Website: lowes
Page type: receipt
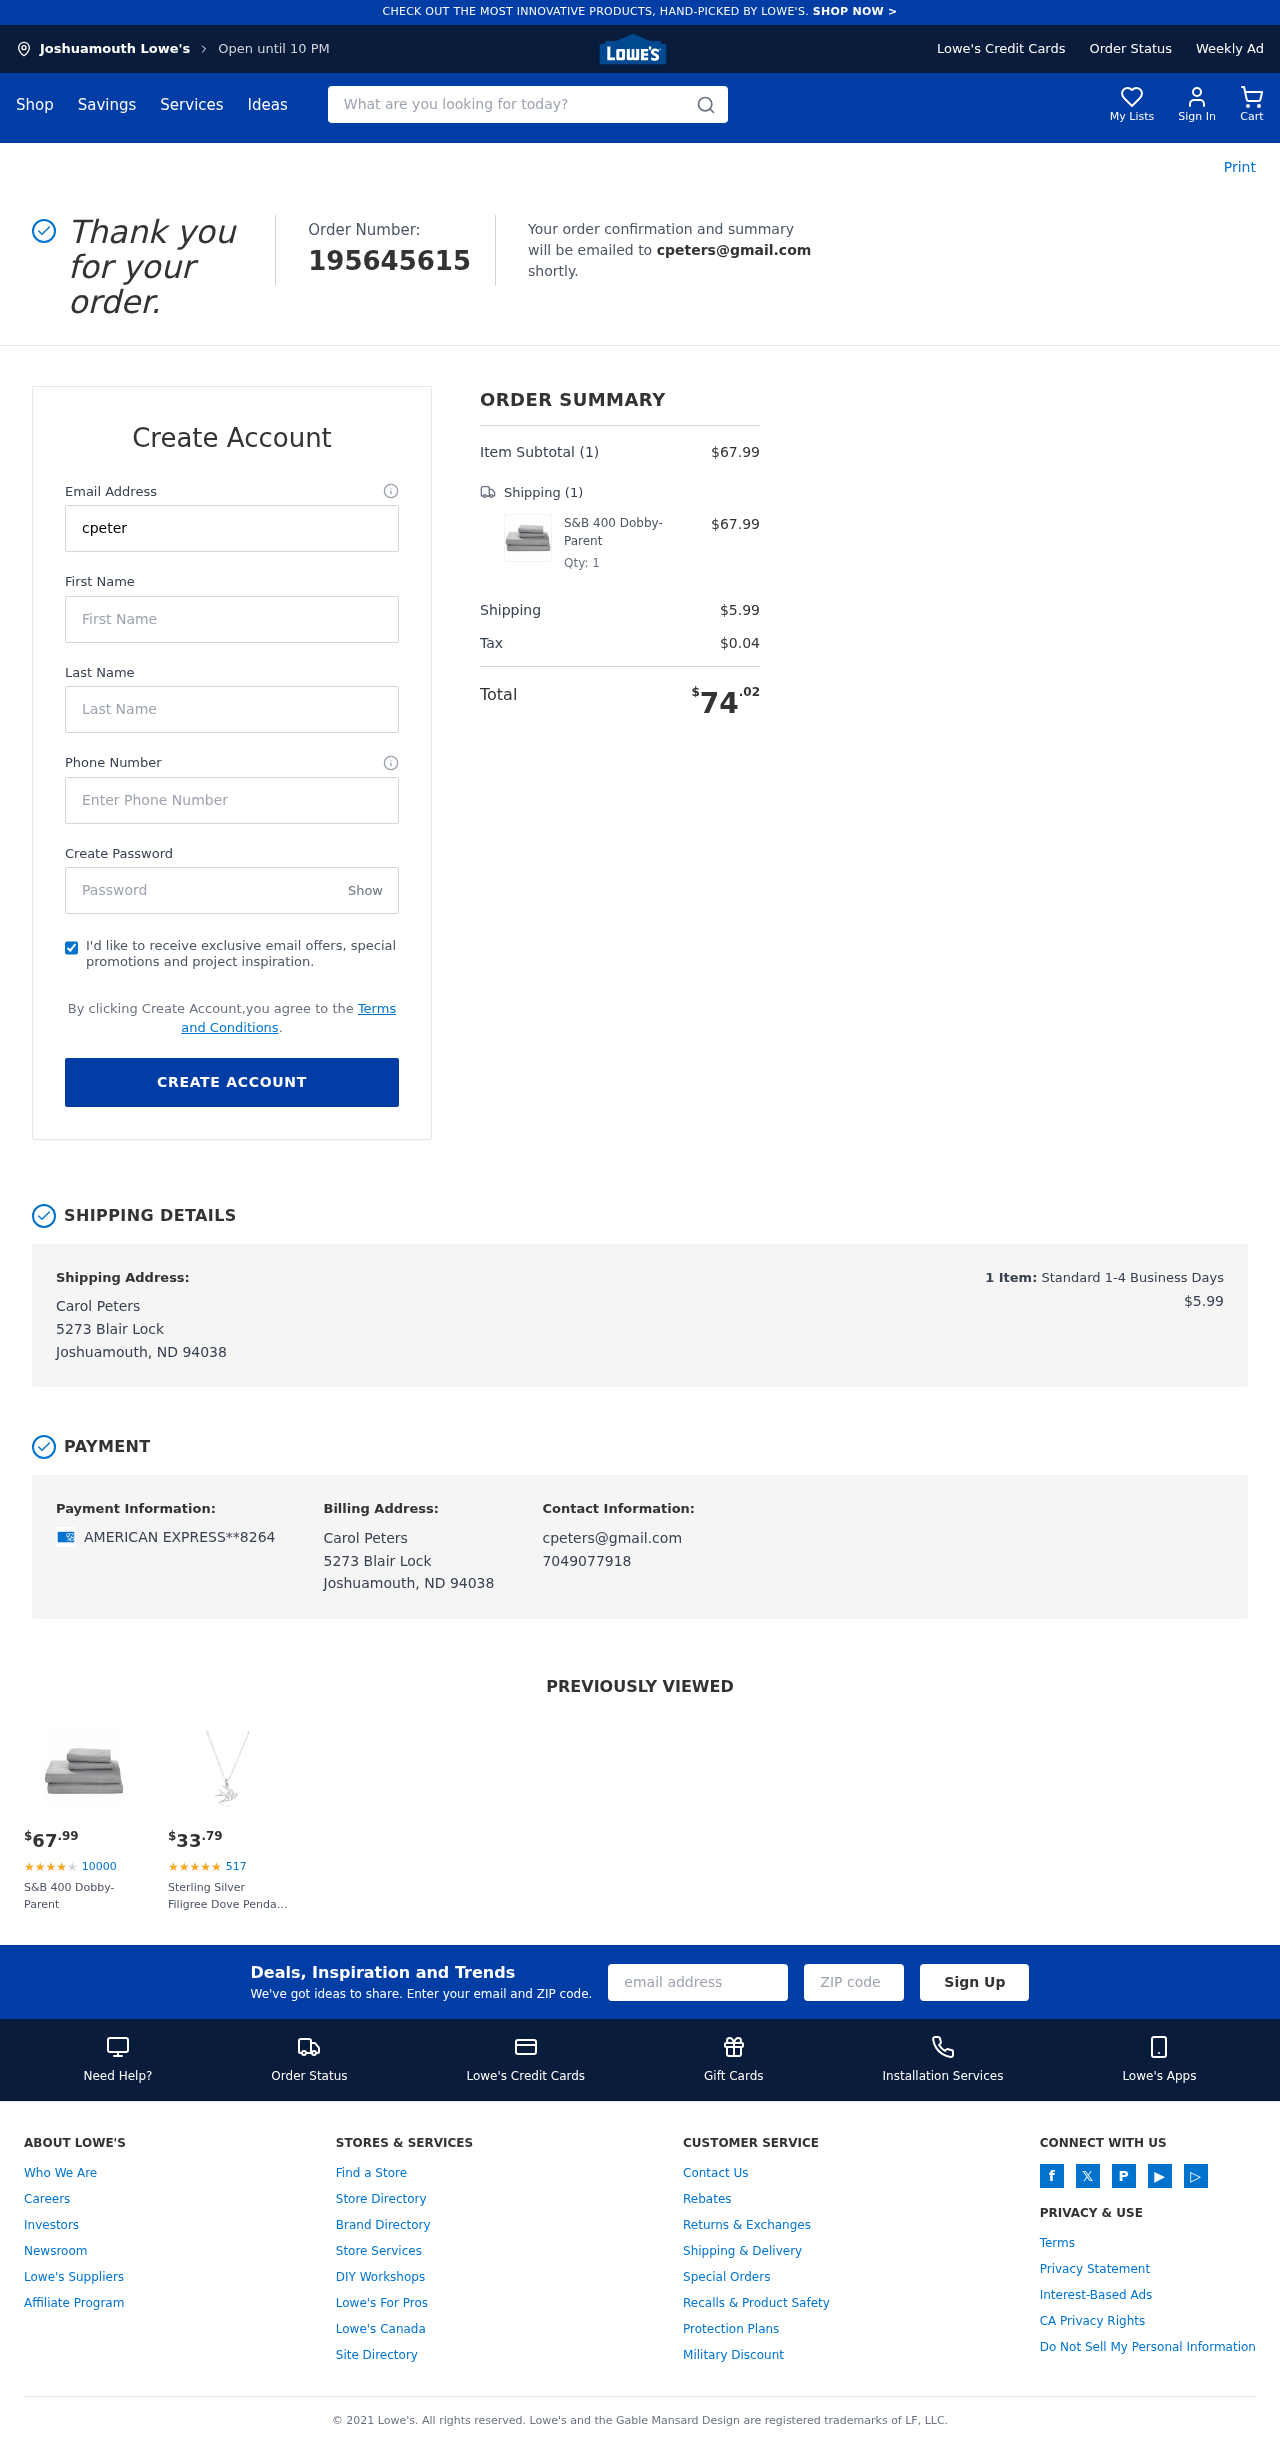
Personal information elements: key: PII_CARD_LAST4
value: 8264
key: PII_CARD_TYPE
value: AMERICAN EXPRESS
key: PII_CITY
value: Joshuamouth
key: PII_EMAIL
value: cpeters@gmail.com
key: PII_FULLNAME
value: Carol Peters
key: PII_PHONE
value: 7049077918
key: PII_STREET
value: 5273 Blair Lock
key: PII_FIRSTNAME
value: Carol
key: PII_LASTNAME
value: Peters
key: PII_CITY_STATE_ZIP
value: Joshuamouth, ND 94038
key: PII_FULLNAME2
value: Carol Peters
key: PII_FULLNAME3
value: Carol Peters
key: PII_FIRSTNAME2
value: Carol
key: PII_FIRSTNAME3
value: Carol
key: PII_LASTNAME2
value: Peters
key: PII_LASTNAME3
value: Peters
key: PII_FIRSTNAME_DERIVED
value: Carol
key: PII_LASTNAME_DERIVED
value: Peters
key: PII_FULLNAME_DERIVED
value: Carol Peters
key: PII_NAME_FULL_DERIVED
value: Carol Peters
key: PII_POSTCODE
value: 94038
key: PII_STATE_ABBR
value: ND
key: PII_POSTCODE_FULL
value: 94038
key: PII_CITY_STATE
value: Joshuamouth, ND
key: PII_POSTCODE_NUMERIC
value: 94038
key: PII_EMAIL2
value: cpeters@gmail.com
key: PII_EMAIL3
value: cpeters@gmail.com
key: PII_PHONE_LINE
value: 7918
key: PII_PHONE_SUFFIX
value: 7918
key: PII_PHONE2
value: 7049077918
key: PII_PHONE3
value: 7049077918
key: PII_PHONE_NUMERIC
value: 7049077918
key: PII_PHONE_LINE_NUMERIC
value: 7918
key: PII_PHONE_SUFFIX_NUMERIC
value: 7918
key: PII_PHONE2_NUMERIC
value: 7049077918
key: PII_PHONE3_NUMERIC
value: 7049077918
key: PII_PHONE_DIGITS
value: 7049077918
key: PII_PHONE_LAST4
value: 7918
Product elements: key: PRODUCT1_NAME
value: S&B 400 Dobby-Parent
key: PRODUCT1_PRICE
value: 67.99
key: PRODUCT1_QUANTITY
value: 1
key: PRODUCT2_NAME
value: Sterling Silver Filigree Dove Pendant Necklace, 18"
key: PRODUCT2_NUM_RATINGS
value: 517
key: PRODUCT2_PRICE
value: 33.79
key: PRODUCT1_PRICE2
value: $67.99
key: PRODUCT1_RATING2
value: ★
★
★
★
★
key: PRODUCT1_NUM_RATINGS2
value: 10000
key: PRODUCT1_NAME2
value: S&B 400 Dobby-Parent
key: PRODUCT2_RATING
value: ★
★
★
★
★
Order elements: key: ORDER_ID
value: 195645615
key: ORDER_NUM_ITEMS
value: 1
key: ORDER_SUBTOTAL
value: $67.99
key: ORDER_NUM_ITEMS2
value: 1
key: ORDER_SHIPPING_COST
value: $5.99
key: ORDER_TAX
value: $0.04
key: ORDER_TOTAL
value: $74.02
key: ORDER_NUM_ITEMS3
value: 1
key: ORDER_SHIPPING_COST2
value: $5.99
Search elements: key: HEADER_SEARCH
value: What are you looking for today?